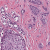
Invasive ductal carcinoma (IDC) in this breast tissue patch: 1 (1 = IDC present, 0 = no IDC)